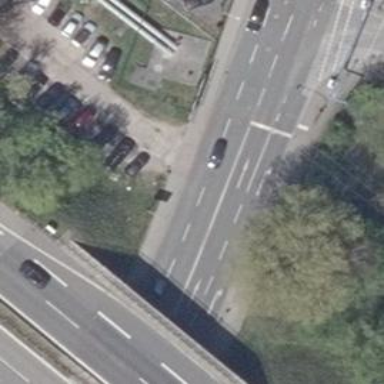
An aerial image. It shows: Secondary road with asphalt surface and sidewalks on both sides. The road also has cycle tracks on both sides.